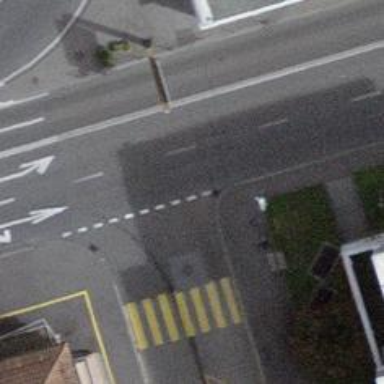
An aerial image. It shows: Residential road with asphalt surface. There are sidewalks on both sides of the road.